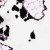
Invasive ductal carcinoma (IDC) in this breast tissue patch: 0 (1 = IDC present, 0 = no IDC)